Acute ischemic stroke brain MRI, CoRegistered space, volume 256x256x24, slice 15 of 24.
ADC (apparent diffusion coefficient): 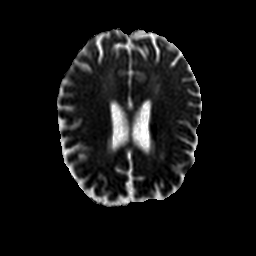
Tmax (time-to-maximum): 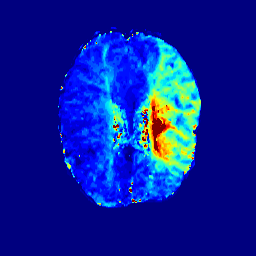
MTT (mean transit time): 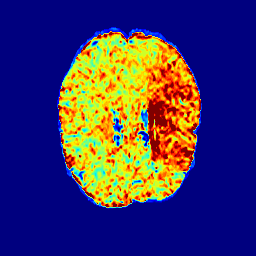
rCBF (relative cerebral blood flow): 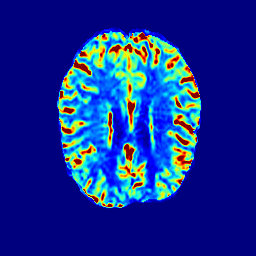
rCBV (relative cerebral blood volume): 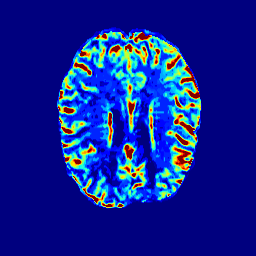
TTP (time-to-peak): 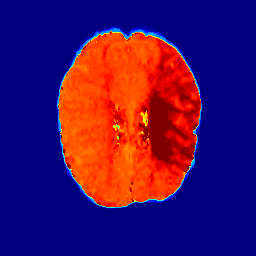
Final infarct lesion volume (90-day follow-up ground truth): 1270 voxels